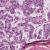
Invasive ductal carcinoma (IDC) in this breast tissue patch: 1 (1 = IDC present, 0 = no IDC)